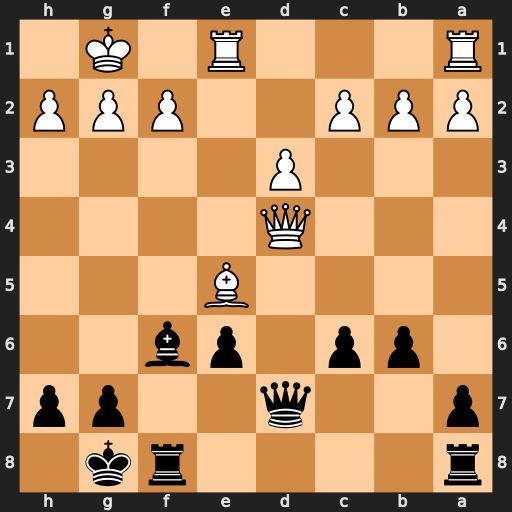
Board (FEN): r4rk1/p2q2pp/1pp1pb2/4B3/3Q4/3P4/PPP2PPP/R3R1K1
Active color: b
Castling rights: -
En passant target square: -
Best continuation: Qxd4 Bxd4 Bxd4